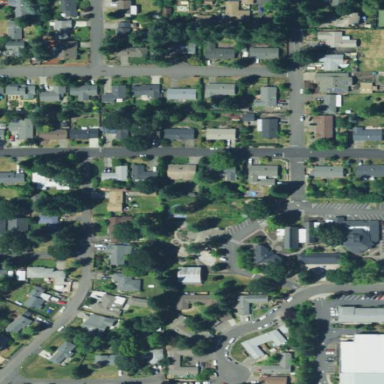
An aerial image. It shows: Rural residential area.